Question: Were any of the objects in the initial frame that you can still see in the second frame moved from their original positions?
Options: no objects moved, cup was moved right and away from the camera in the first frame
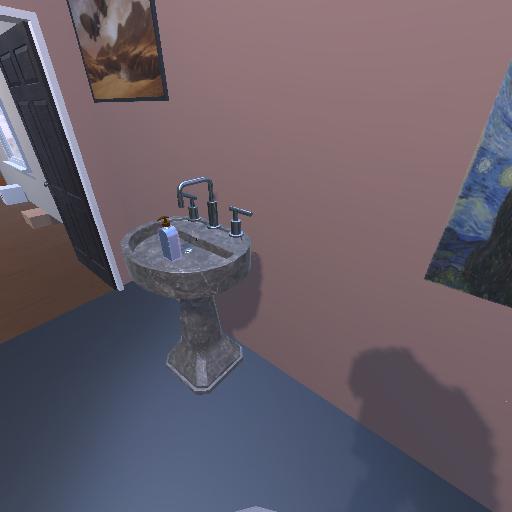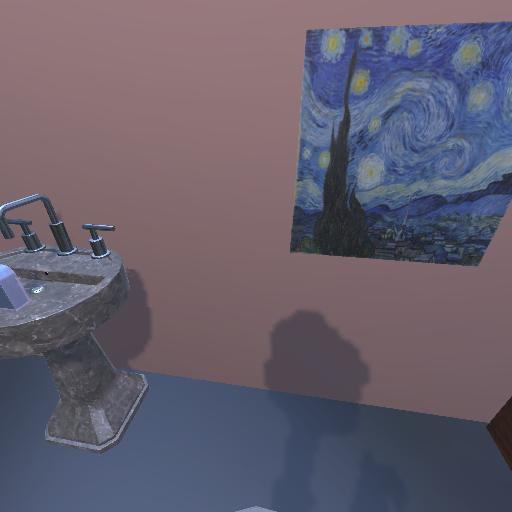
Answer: no objects moved